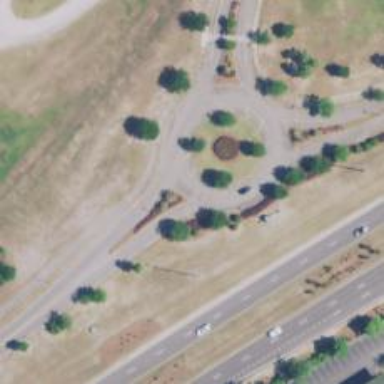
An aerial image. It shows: Residential road that intersects with roundabout.